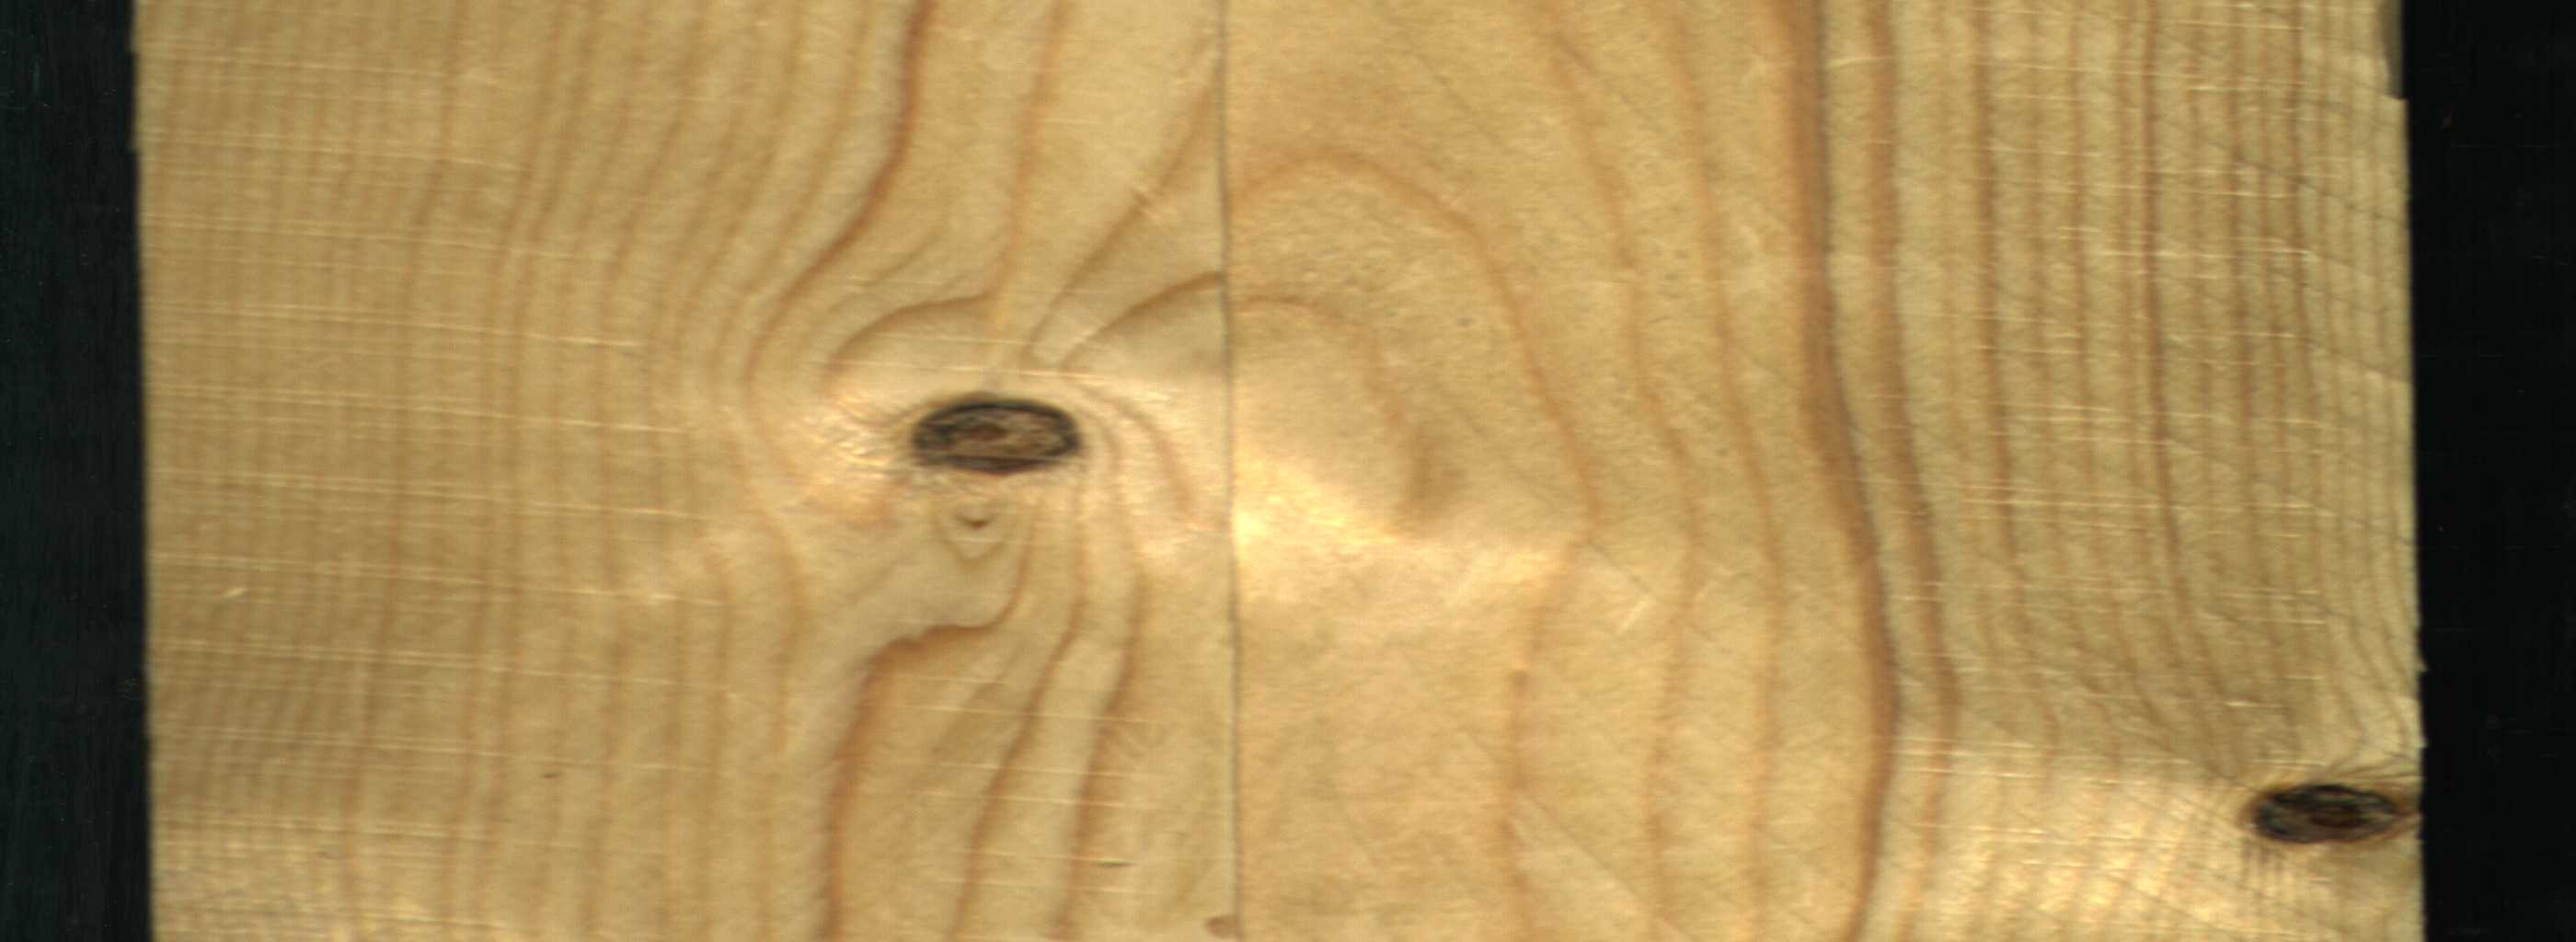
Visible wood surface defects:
Dead_Knot
Dead_Knot